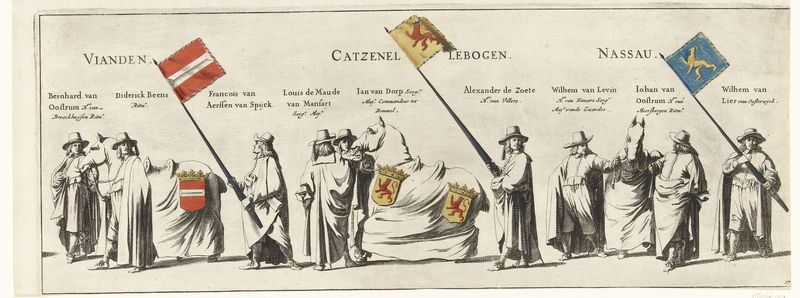
Titel: De begrafenisstoet van Frederik Hendrik (plaat nr. 17)
Künstler: Pieter Nolpe
Standort: Amsterdam
Institution: Rijksmuseum
Schlagwörter: fahnen, löwen, flaggen